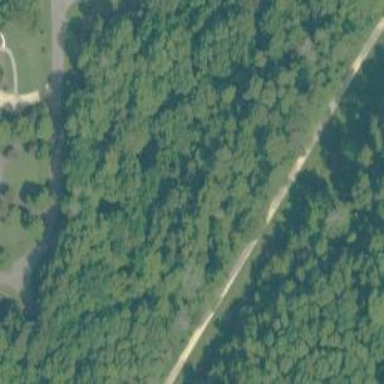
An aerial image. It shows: Path on bridge.